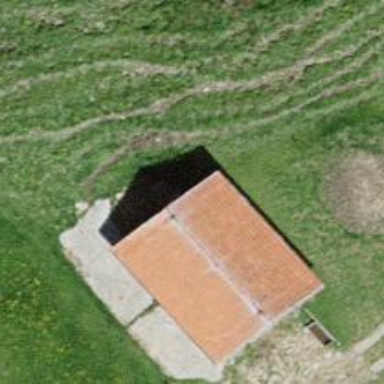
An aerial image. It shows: Farm building.